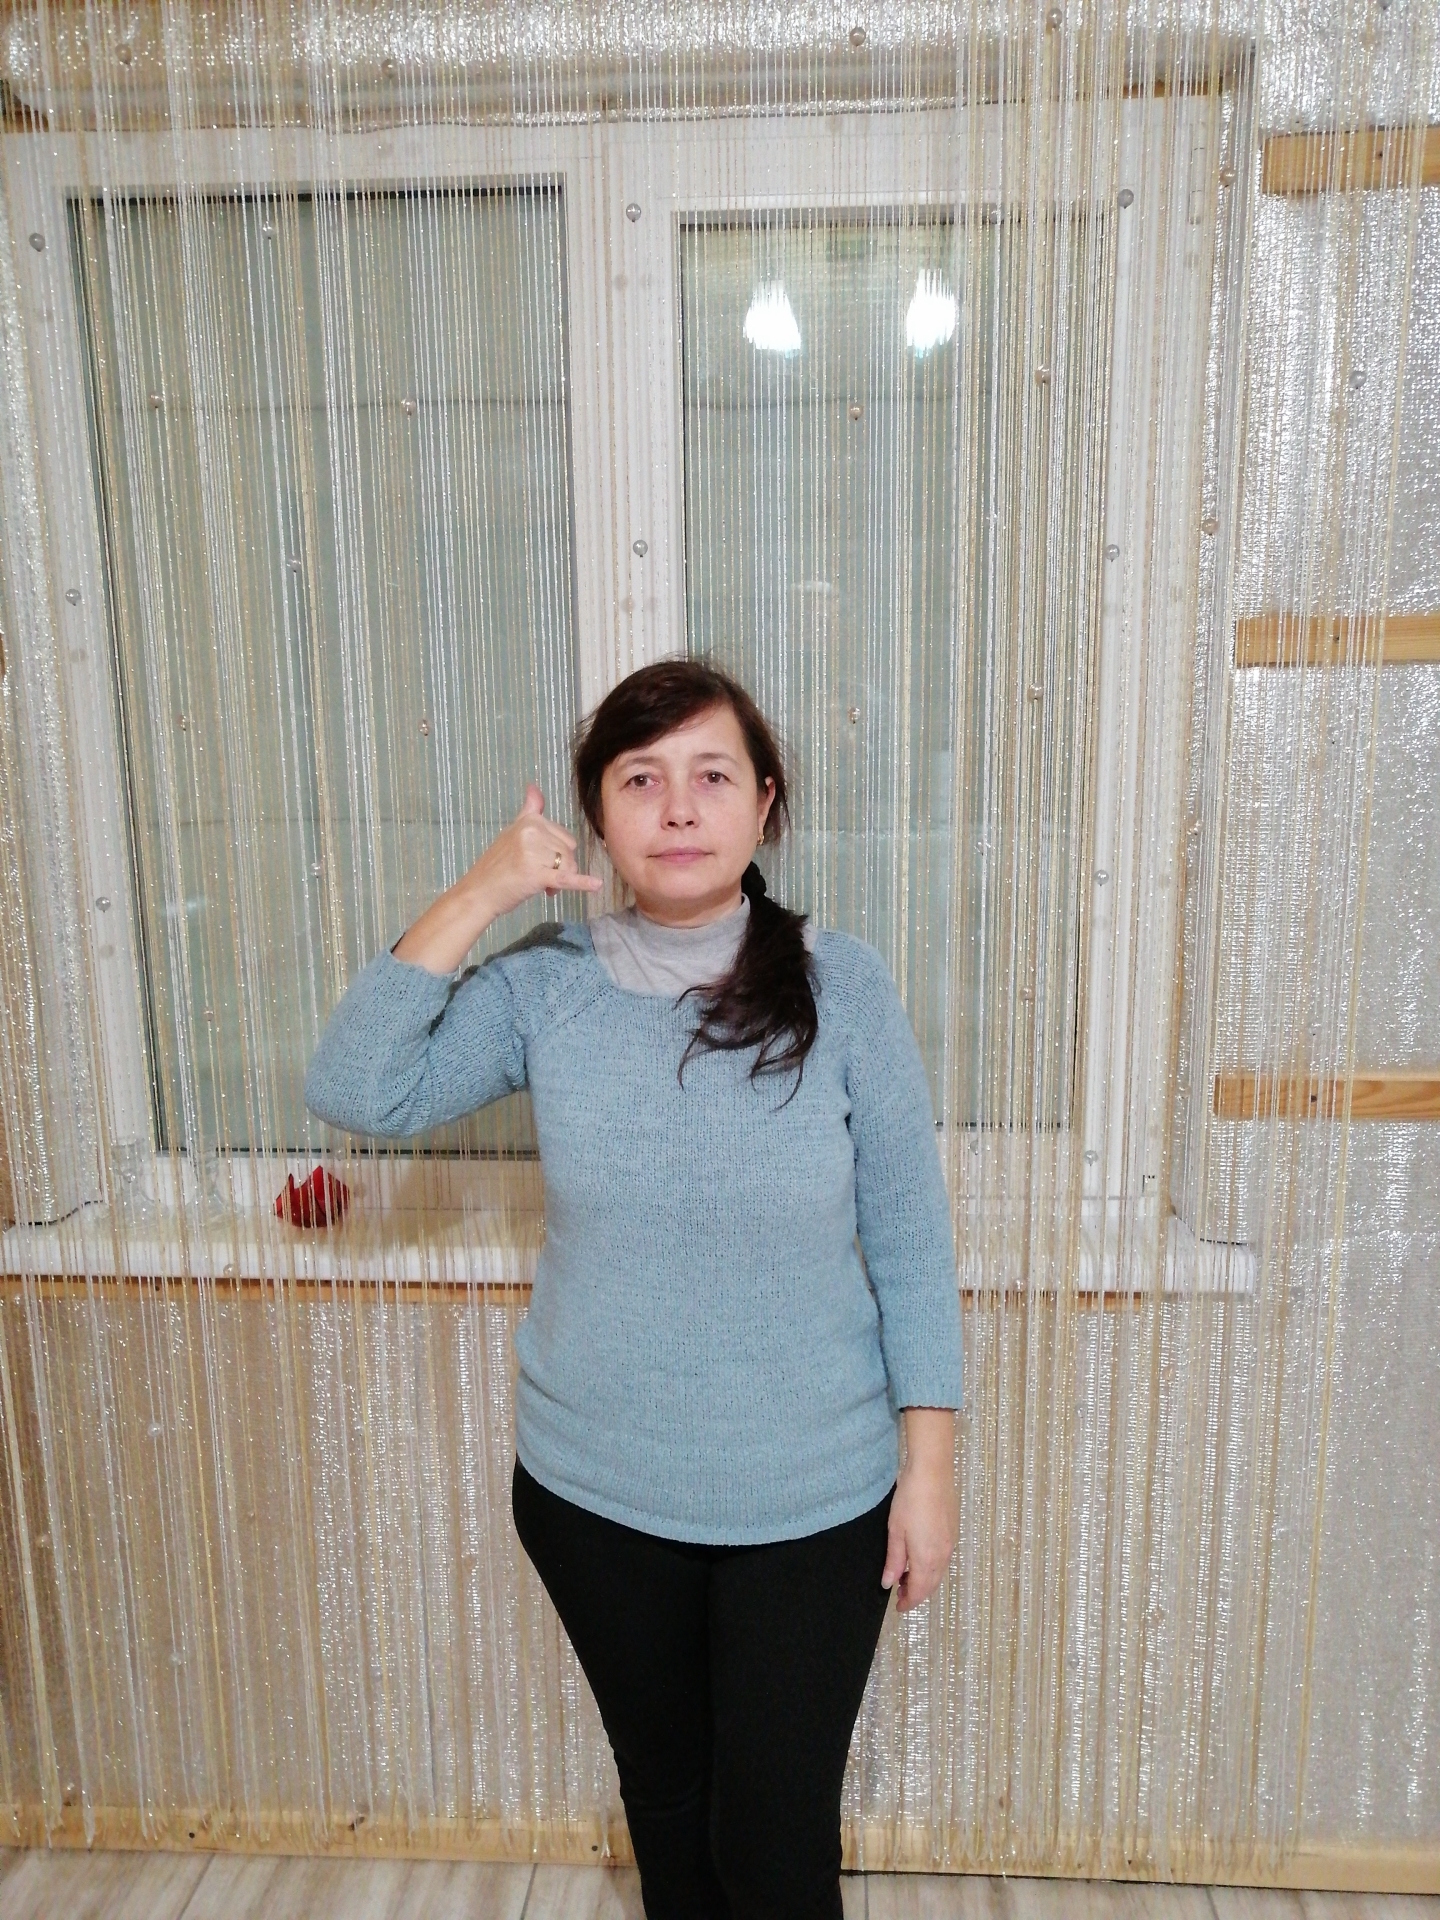
Label: clear